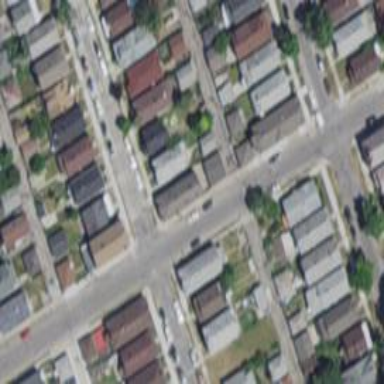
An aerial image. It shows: Alley classified as service road.